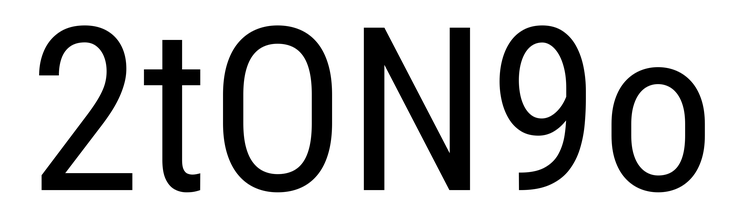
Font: Roboto_Condensed_Regular